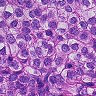
Metastatic tissue present: yes